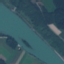
Land use / land cover class: River